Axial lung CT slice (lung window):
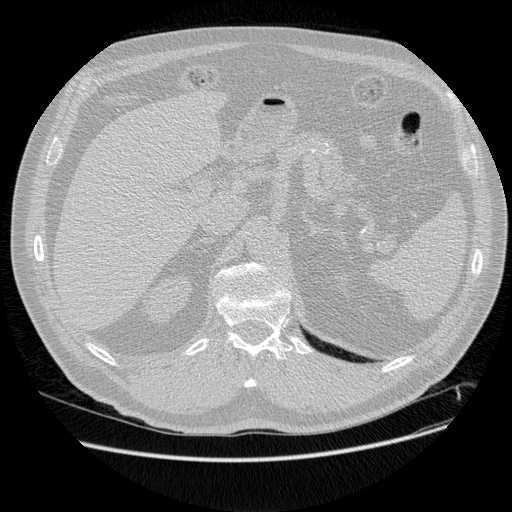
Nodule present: no